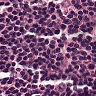
Metastatic tissue present: no